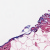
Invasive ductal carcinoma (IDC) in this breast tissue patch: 0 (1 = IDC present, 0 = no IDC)